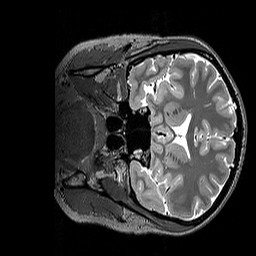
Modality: T2w
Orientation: coronal
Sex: female
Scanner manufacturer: siemens
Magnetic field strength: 3 T
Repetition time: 3.2 s
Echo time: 0.409 s